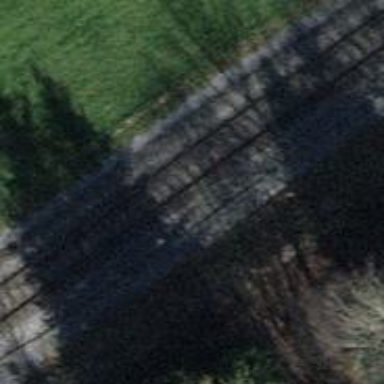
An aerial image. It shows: Single railway track with electrification through contact line.